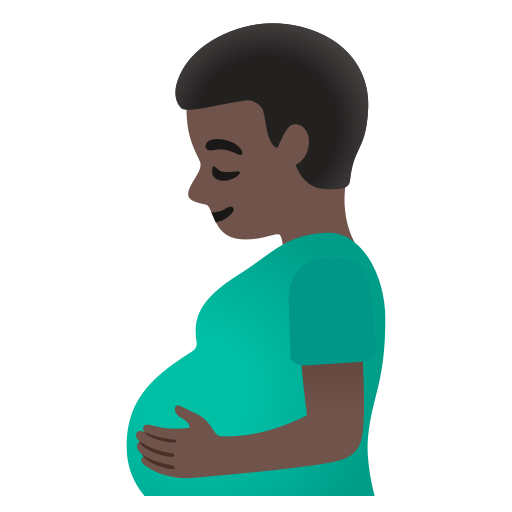
Emoji: 🫃🏿